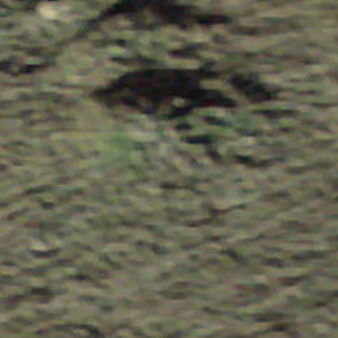
Label: other